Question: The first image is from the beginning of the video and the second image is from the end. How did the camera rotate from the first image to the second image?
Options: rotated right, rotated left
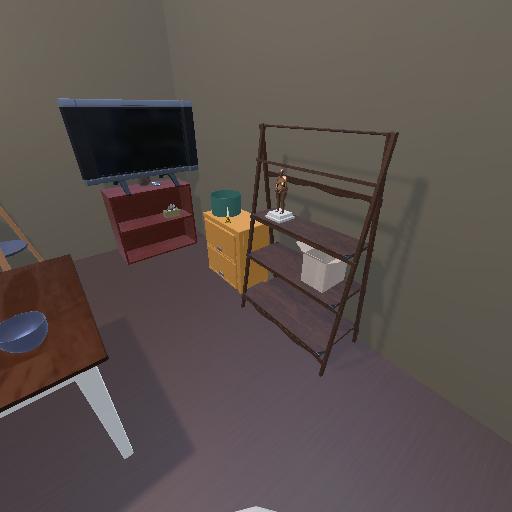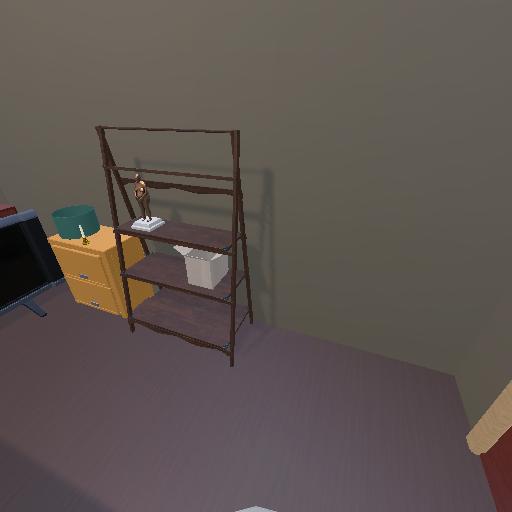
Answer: rotated right